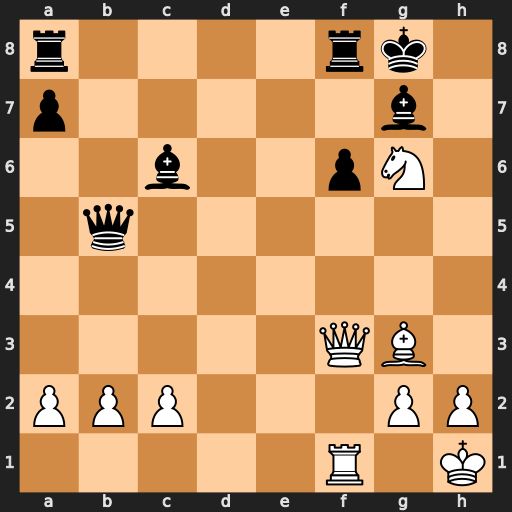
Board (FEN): r4rk1/p5b1/2b2pN1/1q6/8/5QB1/PPP3PP/5R1K
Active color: w
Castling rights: -
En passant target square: -
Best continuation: Ne7+ Kh8 Nxc6